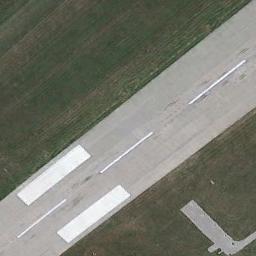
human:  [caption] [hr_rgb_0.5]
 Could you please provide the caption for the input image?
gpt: The runway is on the grass .

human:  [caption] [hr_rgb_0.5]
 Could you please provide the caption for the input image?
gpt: The grass is on either side of the runway .

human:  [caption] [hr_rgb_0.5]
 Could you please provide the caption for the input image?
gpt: The runway with two aiming point markings goes through the lawn .

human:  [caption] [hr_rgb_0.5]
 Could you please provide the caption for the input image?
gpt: There is a green lawn next to the runway, With white dashes of varying thickness on the runway .

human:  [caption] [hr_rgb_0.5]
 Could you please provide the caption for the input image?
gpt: There are green lawns beside the runway .